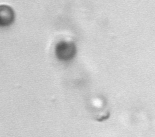
Label: Phaeocystis